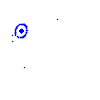
Particle: pion